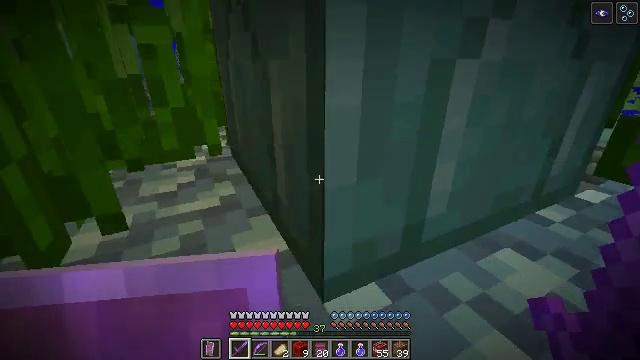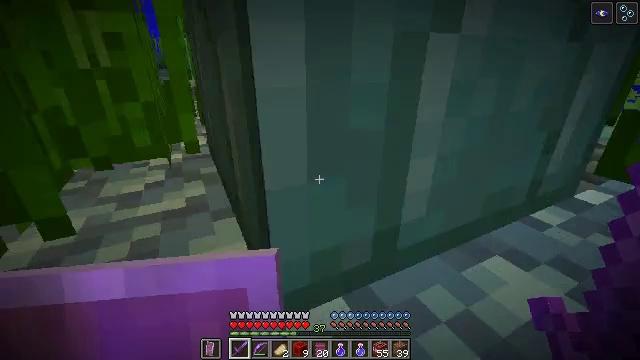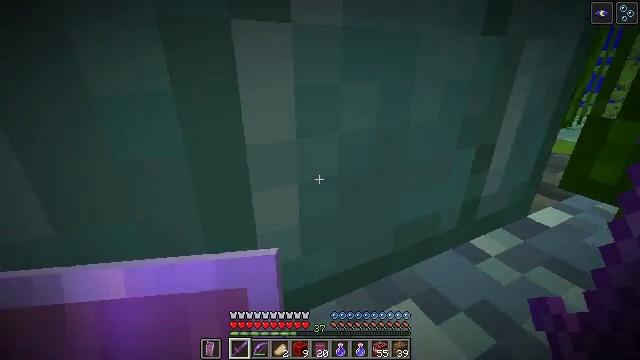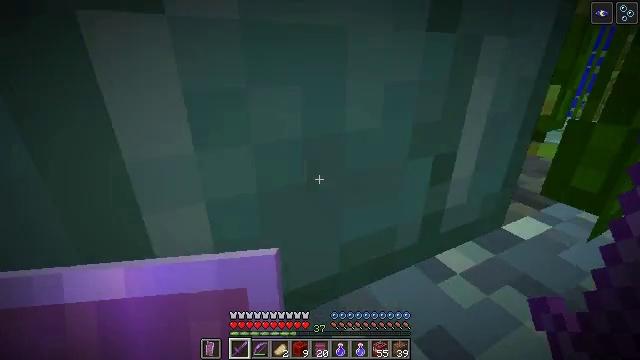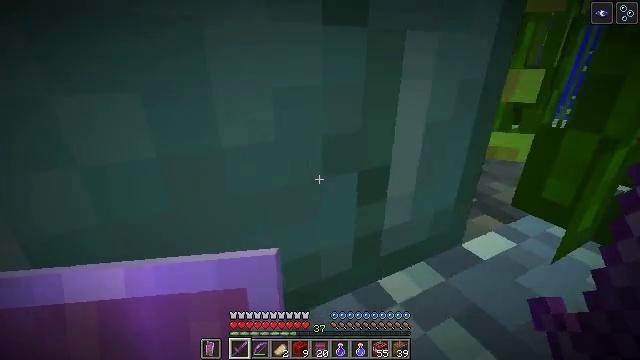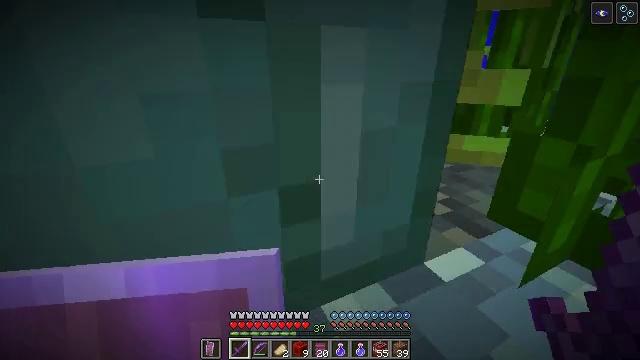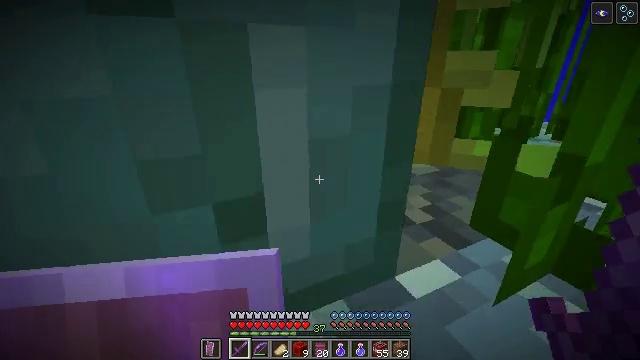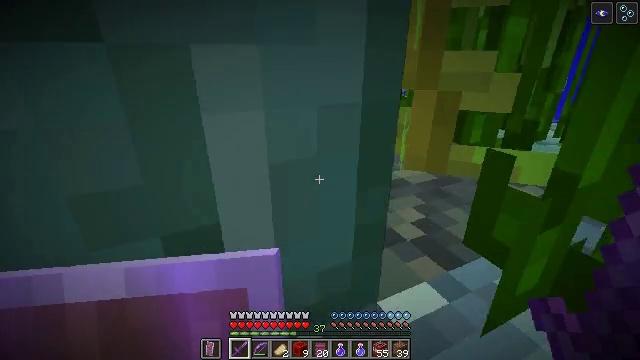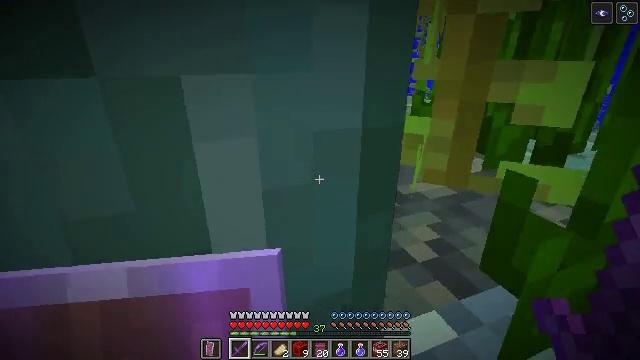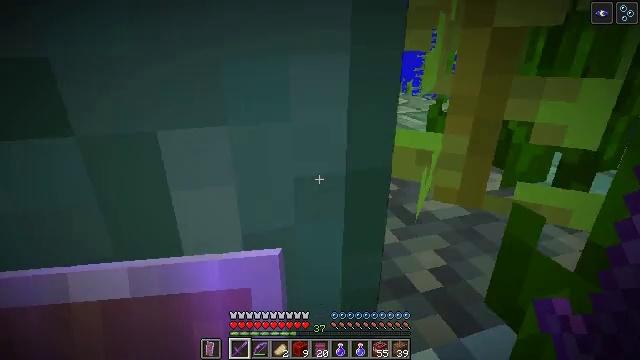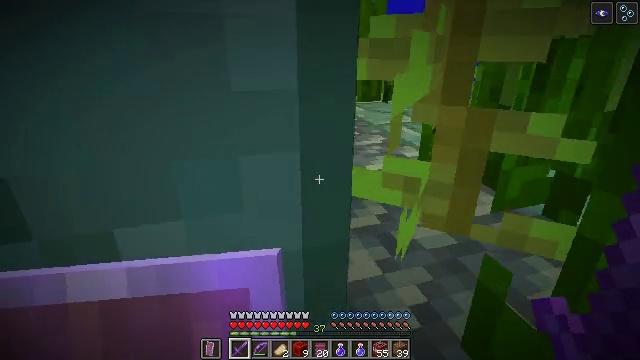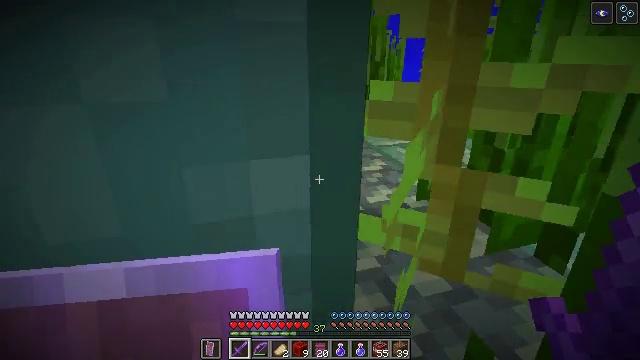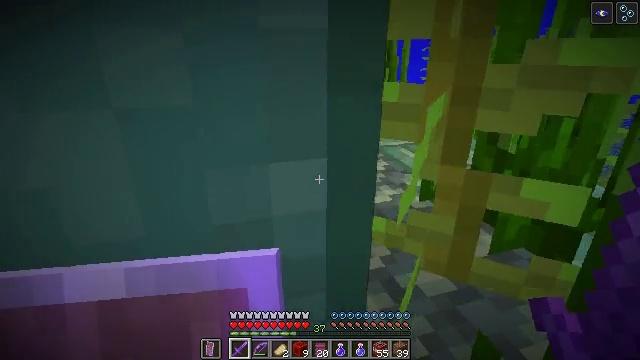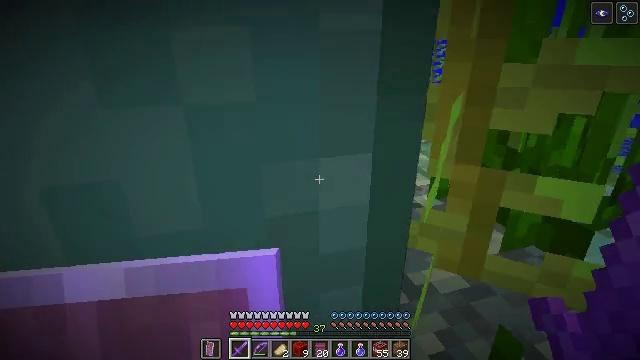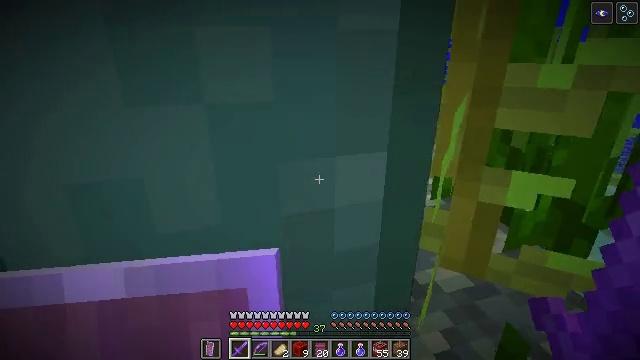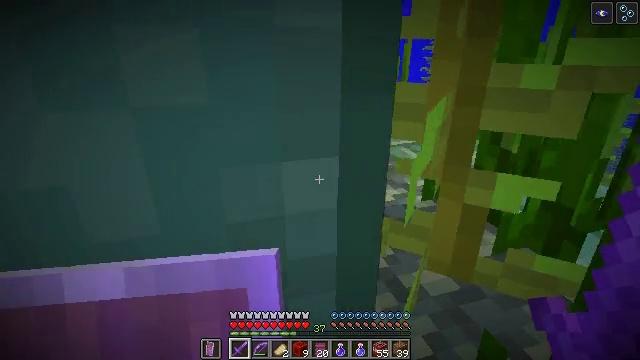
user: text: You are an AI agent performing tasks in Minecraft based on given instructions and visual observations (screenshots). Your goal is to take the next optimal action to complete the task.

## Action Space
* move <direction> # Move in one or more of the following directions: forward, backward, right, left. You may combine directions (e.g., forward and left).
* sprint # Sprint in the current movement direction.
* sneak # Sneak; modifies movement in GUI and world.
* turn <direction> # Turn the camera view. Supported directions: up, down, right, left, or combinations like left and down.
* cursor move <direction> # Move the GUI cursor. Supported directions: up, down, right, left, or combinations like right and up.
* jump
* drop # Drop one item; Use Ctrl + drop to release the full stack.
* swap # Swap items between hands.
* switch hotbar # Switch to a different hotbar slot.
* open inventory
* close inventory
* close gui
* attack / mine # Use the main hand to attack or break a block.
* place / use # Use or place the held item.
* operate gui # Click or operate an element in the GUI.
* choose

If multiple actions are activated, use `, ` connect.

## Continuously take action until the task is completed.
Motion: motion action
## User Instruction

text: Break the wet sponge block.
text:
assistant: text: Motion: move forward
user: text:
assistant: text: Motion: move forward
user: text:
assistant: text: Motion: move forward
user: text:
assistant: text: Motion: move forward
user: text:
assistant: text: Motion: jump
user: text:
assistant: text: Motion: jump
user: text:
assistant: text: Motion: move forward, jump
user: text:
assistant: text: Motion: move forward, turn left, jump
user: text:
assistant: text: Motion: move forward, turn left, jump
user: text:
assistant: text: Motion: move forward and move left, jump
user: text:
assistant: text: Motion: move forward and move left, jump
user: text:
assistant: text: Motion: move forward and move left, jump
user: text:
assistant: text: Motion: move forward and move left, jump
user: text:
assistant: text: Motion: move forward and move right, jump
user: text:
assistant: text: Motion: move forward and move right, jump
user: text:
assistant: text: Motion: move forward and move right, jump
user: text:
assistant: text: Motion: move forward and move right, jump
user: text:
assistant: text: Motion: move forward and move right, jump
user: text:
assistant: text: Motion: move forward and move right, jump
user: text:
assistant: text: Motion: move forward and move right, jump
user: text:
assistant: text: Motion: move forward and move right, jump
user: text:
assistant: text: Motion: move forward and move right, turn left, jump
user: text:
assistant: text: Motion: move forward and move right, turn left and up, jump
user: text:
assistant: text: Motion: move forward and move right, turn left, jump
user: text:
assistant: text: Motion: move forward and move right, turn left
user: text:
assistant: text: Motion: move forward and move left, turn left and down
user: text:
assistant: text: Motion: move forward and move left, turn left and down
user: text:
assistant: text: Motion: move forward and move left, jump
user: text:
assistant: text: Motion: move forward and move left, jump
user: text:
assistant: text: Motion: move forward, turn left and down, jump